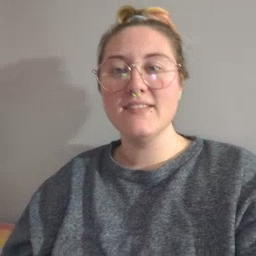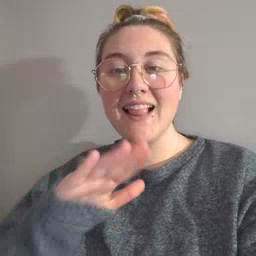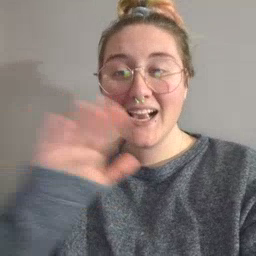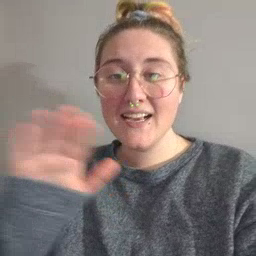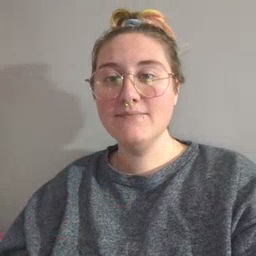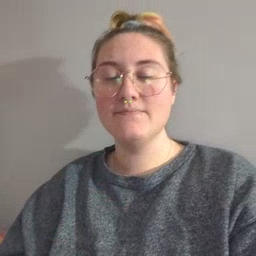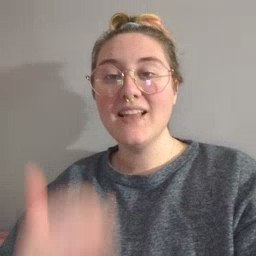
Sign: clean